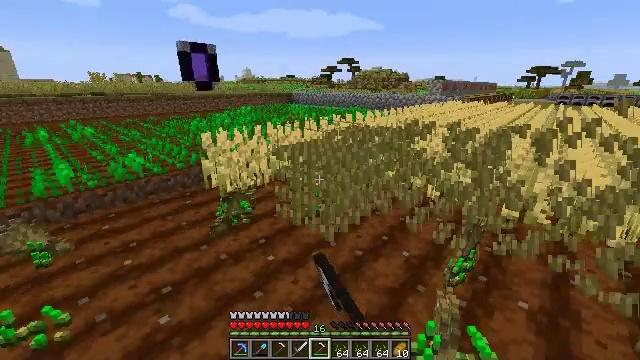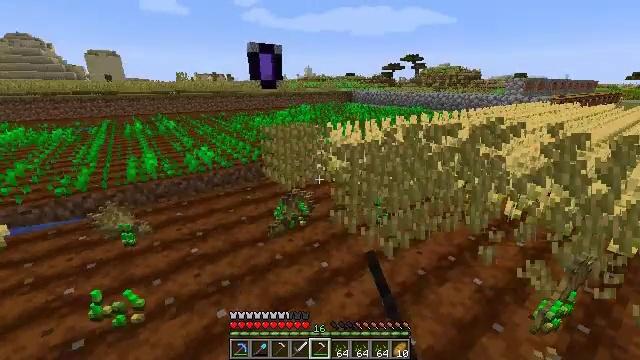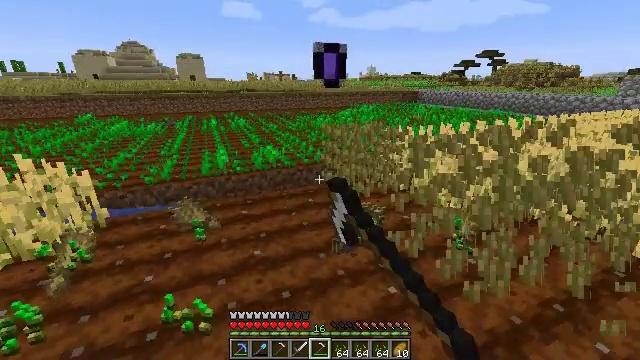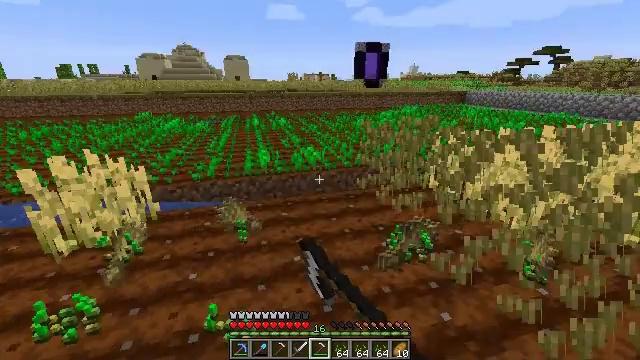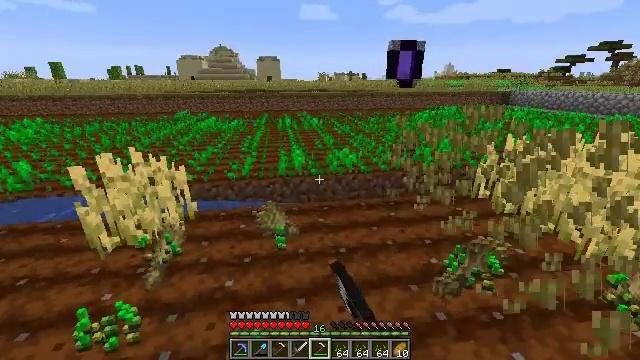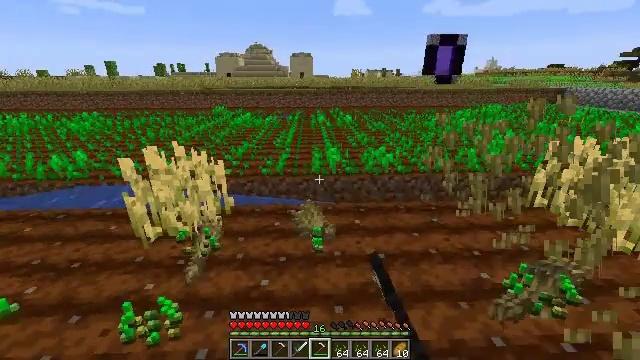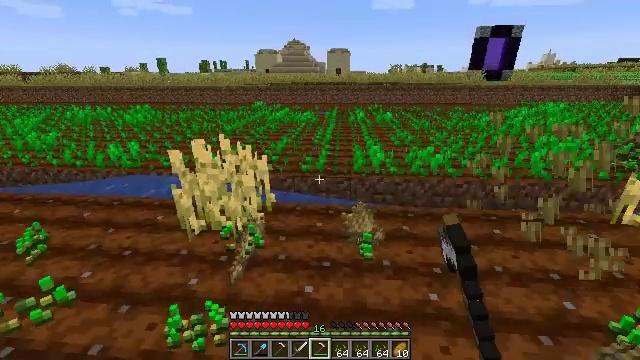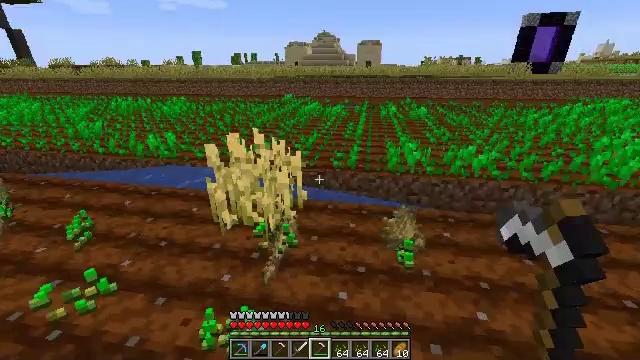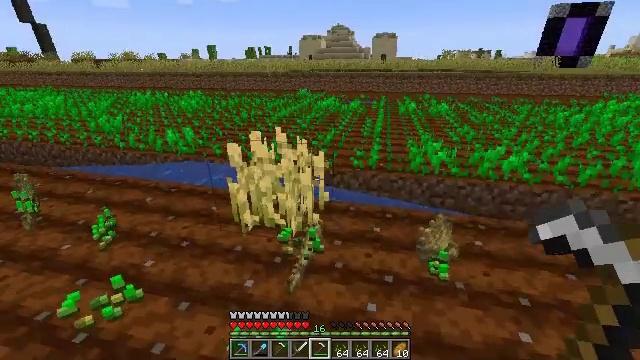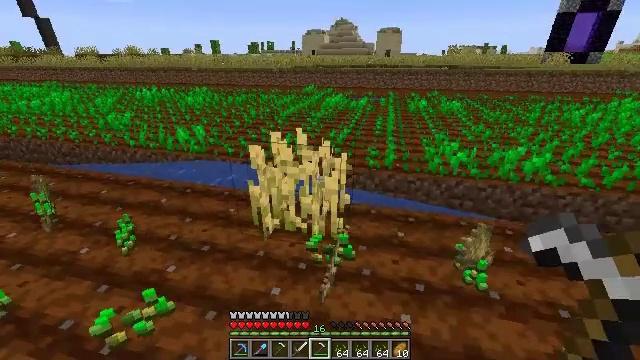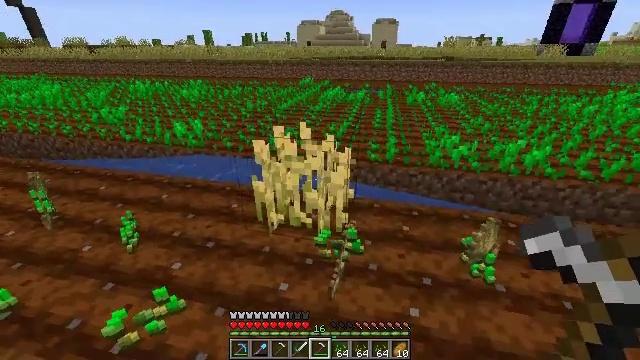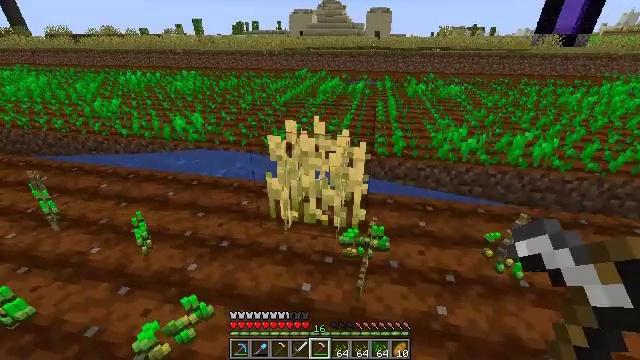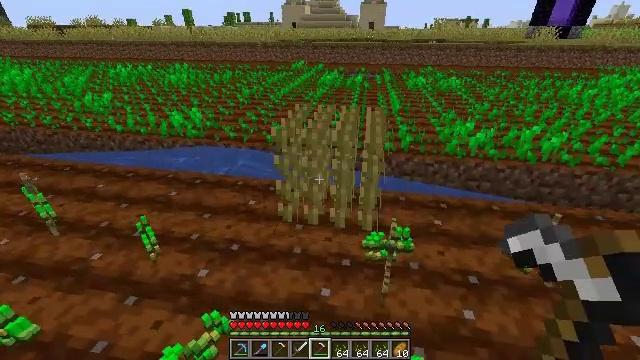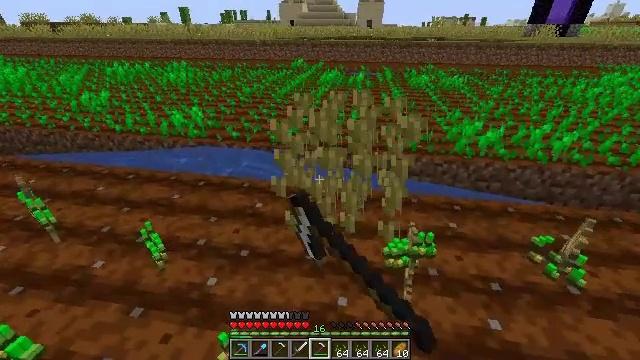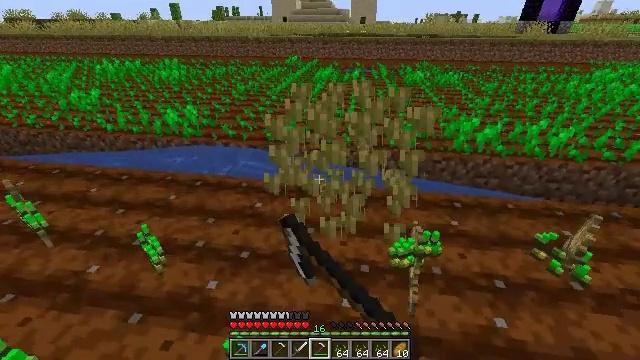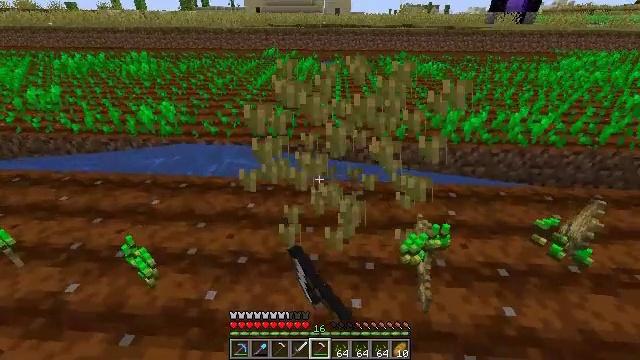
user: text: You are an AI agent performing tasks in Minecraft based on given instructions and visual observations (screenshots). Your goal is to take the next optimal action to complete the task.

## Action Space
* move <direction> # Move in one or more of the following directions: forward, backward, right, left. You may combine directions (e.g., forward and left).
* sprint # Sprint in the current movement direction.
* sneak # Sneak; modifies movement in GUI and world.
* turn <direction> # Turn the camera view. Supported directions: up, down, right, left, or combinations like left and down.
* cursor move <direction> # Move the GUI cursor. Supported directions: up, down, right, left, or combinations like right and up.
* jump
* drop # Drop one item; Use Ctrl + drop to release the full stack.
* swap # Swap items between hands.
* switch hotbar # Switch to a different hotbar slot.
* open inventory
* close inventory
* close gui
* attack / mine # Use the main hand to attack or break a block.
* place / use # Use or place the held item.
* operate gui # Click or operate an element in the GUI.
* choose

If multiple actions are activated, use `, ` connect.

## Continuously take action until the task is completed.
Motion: motion action
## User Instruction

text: Break the mature wheat plants.
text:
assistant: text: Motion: move forward and move left, turn left, attack / mine
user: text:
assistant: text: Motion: move forward and move left, turn left, attack / mine
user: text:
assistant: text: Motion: move forward and move left, turn left, attack / mine
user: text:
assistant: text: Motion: move forward and move left, turn left, attack / mine
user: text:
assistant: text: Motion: move forward and move left, turn left
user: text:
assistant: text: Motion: move forward and move left, turn left
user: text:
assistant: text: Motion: move forward and move left, turn left and down
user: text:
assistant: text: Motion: move left, turn left and down
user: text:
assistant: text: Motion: move left
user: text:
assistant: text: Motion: move left, turn right and down
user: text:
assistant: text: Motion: move forward and move left, turn right and down
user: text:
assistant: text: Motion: move forward and move left, turn right and down, attack / mine
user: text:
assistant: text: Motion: move forward and move left, attack / mine
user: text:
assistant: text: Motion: move forward and move left, turn right, attack / mine
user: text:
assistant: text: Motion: move forward and move left, turn right and down
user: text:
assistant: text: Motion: move forward and move left, turn right and down
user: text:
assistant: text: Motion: no_op